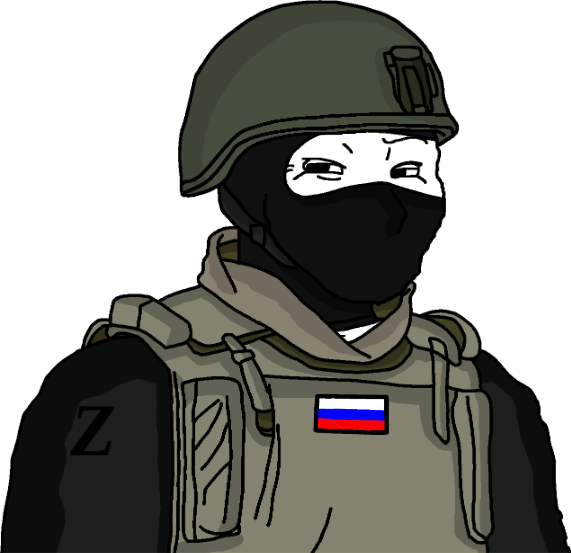
Label: 5_Smugjak